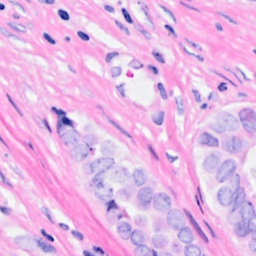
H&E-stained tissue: Breast